Interaction volume radius: 10 \u00c5
Interaction volume height: 15 \u00c5
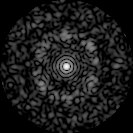
Disorder parameter: 0.7693